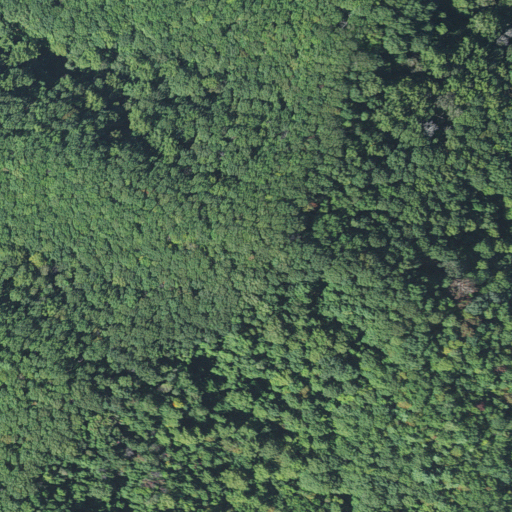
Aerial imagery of mountain in North Carolina named Angelico Knob containing deciduous forest and mixed forest